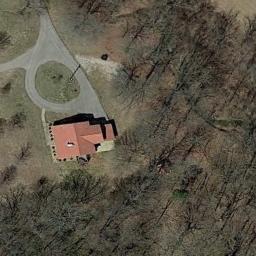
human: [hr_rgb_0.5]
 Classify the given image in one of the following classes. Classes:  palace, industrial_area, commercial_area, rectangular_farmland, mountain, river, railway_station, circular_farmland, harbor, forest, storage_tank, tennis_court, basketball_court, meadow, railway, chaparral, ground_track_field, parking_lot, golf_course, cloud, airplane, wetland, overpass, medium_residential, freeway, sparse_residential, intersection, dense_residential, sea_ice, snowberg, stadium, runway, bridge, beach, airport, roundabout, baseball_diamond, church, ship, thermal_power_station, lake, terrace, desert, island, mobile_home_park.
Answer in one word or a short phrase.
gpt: sparse_residential